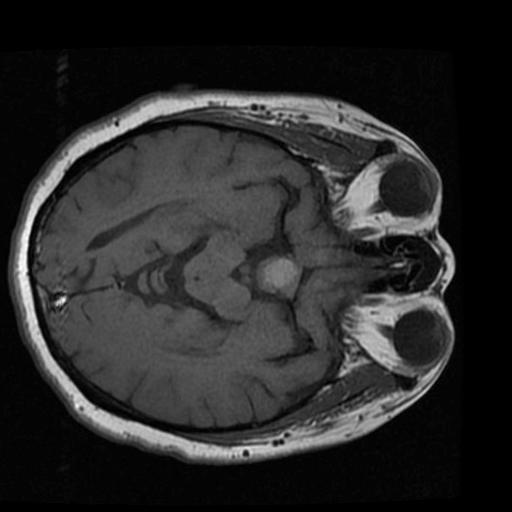
Label: brain_tumor